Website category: phone
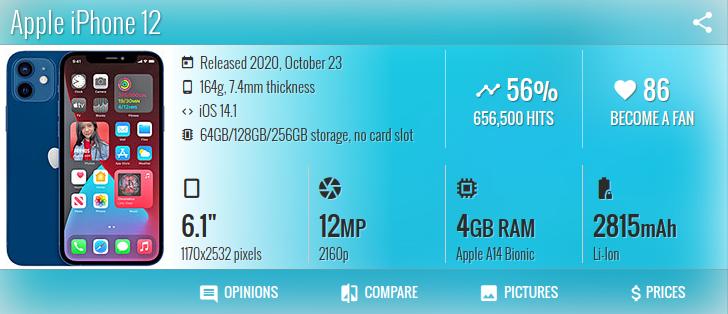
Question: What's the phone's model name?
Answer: Apple iPhone 12

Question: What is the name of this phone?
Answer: Apple iPhone 12

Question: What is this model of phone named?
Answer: Apple iPhone 12

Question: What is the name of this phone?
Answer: Apple iPhone 12

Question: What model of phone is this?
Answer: Apple iPhone 12

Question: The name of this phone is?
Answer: Apple iPhone 12

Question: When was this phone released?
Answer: Released 2020, October 23

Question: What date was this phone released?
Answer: Released 2020, October 23

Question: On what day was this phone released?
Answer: Released 2020, October 23

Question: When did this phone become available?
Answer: Released 2020, October 23

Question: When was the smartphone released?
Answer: Released 2020, October 23

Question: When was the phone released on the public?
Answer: Released 2020, October 23

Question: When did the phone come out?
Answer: Released 2020, October 23

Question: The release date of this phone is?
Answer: Released 2020, October 23

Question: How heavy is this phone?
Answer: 164g

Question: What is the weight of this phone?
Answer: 164g

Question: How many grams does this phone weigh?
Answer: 164g

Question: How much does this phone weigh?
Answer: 164g

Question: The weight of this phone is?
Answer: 164g

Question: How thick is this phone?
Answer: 7.4mm thickness

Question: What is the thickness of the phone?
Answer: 7.4mm thickness

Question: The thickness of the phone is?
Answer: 7.4mm thickness

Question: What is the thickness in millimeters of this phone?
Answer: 7.4mm thickness

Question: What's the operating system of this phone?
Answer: iOS 14.1

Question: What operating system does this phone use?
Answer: iOS 14.1

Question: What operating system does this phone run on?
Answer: iOS 14.1

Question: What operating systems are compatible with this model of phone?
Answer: iOS 14.1

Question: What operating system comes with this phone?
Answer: iOS 14.1

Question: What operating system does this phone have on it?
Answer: iOS 14.1

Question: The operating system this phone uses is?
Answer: iOS 14.1

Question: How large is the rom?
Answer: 64GB/128GB/256GB storage

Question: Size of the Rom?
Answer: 64GB/128GB/256GB storage

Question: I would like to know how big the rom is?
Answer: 64GB/128GB/256GB storage

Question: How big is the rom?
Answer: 64GB/128GB/256GB storage

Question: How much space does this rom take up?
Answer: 64GB/128GB/256GB storage

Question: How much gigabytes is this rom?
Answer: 64GB/128GB/256GB storage

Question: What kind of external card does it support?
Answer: no card slot

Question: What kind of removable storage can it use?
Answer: no card slot

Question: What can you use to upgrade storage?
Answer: no card slot

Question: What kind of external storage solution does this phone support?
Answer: no card slot

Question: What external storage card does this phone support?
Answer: no card slot

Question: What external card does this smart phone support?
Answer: no card slot

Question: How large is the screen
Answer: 6.1"

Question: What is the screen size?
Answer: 6.1"

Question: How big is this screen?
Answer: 6.1"

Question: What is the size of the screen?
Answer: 6.1"

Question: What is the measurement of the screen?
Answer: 6.1"

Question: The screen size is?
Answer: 6.1"

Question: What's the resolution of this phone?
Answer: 1170x2532 pixels

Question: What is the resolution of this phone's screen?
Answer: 1170x2532 pixels

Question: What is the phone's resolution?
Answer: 1170x2532 pixels

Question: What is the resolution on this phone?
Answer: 1170x2532 pixels

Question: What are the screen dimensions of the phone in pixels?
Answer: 1170x2532 pixels

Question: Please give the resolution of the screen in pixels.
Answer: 1170x2532 pixels

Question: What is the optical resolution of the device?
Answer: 1170x2532 pixels

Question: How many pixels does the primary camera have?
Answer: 12 MP

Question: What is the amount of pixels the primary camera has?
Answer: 12 MP

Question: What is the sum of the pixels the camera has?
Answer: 12 MP

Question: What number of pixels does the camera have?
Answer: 12 MP

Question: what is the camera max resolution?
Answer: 12 MP

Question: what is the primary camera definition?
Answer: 12 MP

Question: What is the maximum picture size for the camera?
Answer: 12 MP

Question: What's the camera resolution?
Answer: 2160p

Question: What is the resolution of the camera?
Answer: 2160p